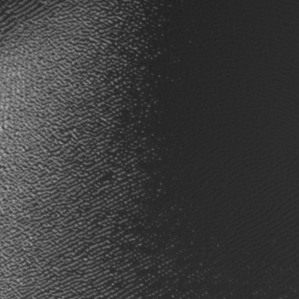
Label: frost